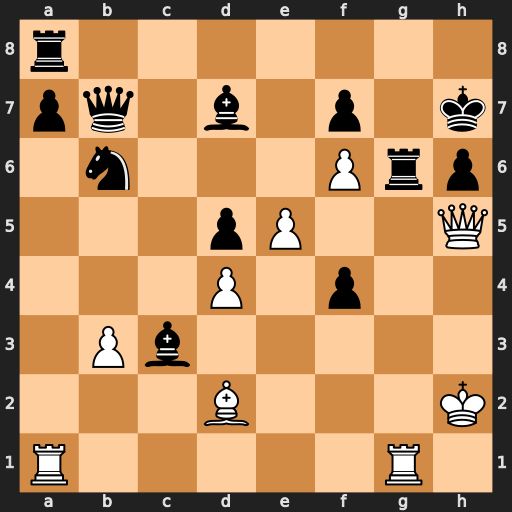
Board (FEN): r7/pq1b1p1k/1n3Prp/3pP2Q/3P1p2/1Pb5/3B3K/R5R1
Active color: w
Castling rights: -
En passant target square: -
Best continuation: Bxf4 Rag8 Rxg6 Rxg6 Rg1 Bb5 Rxg6